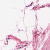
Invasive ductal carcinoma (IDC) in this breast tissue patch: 1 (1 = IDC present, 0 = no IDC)